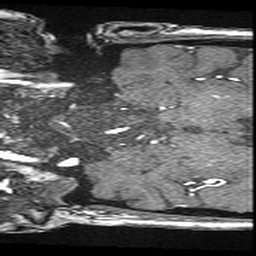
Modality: angio
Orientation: coronal
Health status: ill
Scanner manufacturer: siemens
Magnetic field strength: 3 T
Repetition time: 0.021 s
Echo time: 0.00343 s